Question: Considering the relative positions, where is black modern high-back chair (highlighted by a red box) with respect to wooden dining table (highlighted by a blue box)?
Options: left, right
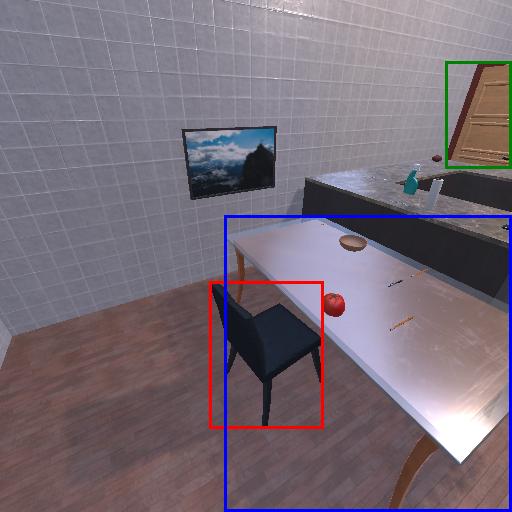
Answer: left